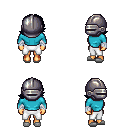
a pixel art fantasy rpg character, female body template, human, tanned skin, teal long-sleeve shirt, white pants, raven swoop hairstyle, metal helm, white cloth bandages, white slippers, four views (front, back, left, right), 2x2 character sprite sheet, small pixel art, hard edges, no anti-aliasing